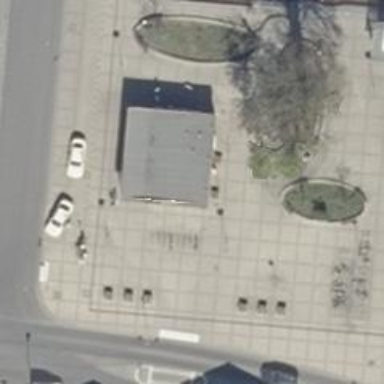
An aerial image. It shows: Bakery.